Question: Given a description of the three-view drawing of a solid figure, find the maximum number of small cubes that the solid figure can be composed of when the three-view constraints are met.
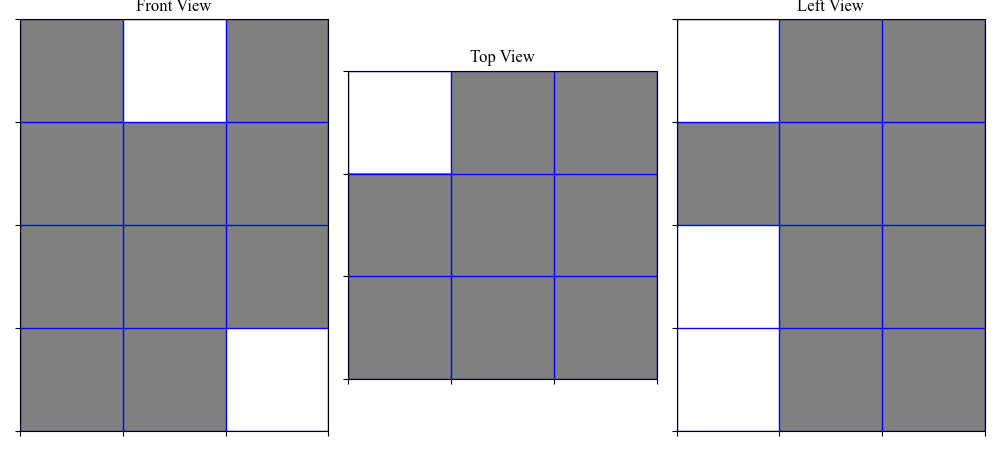
Answer: 22